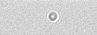
Label: camera_spot